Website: apple
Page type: payment
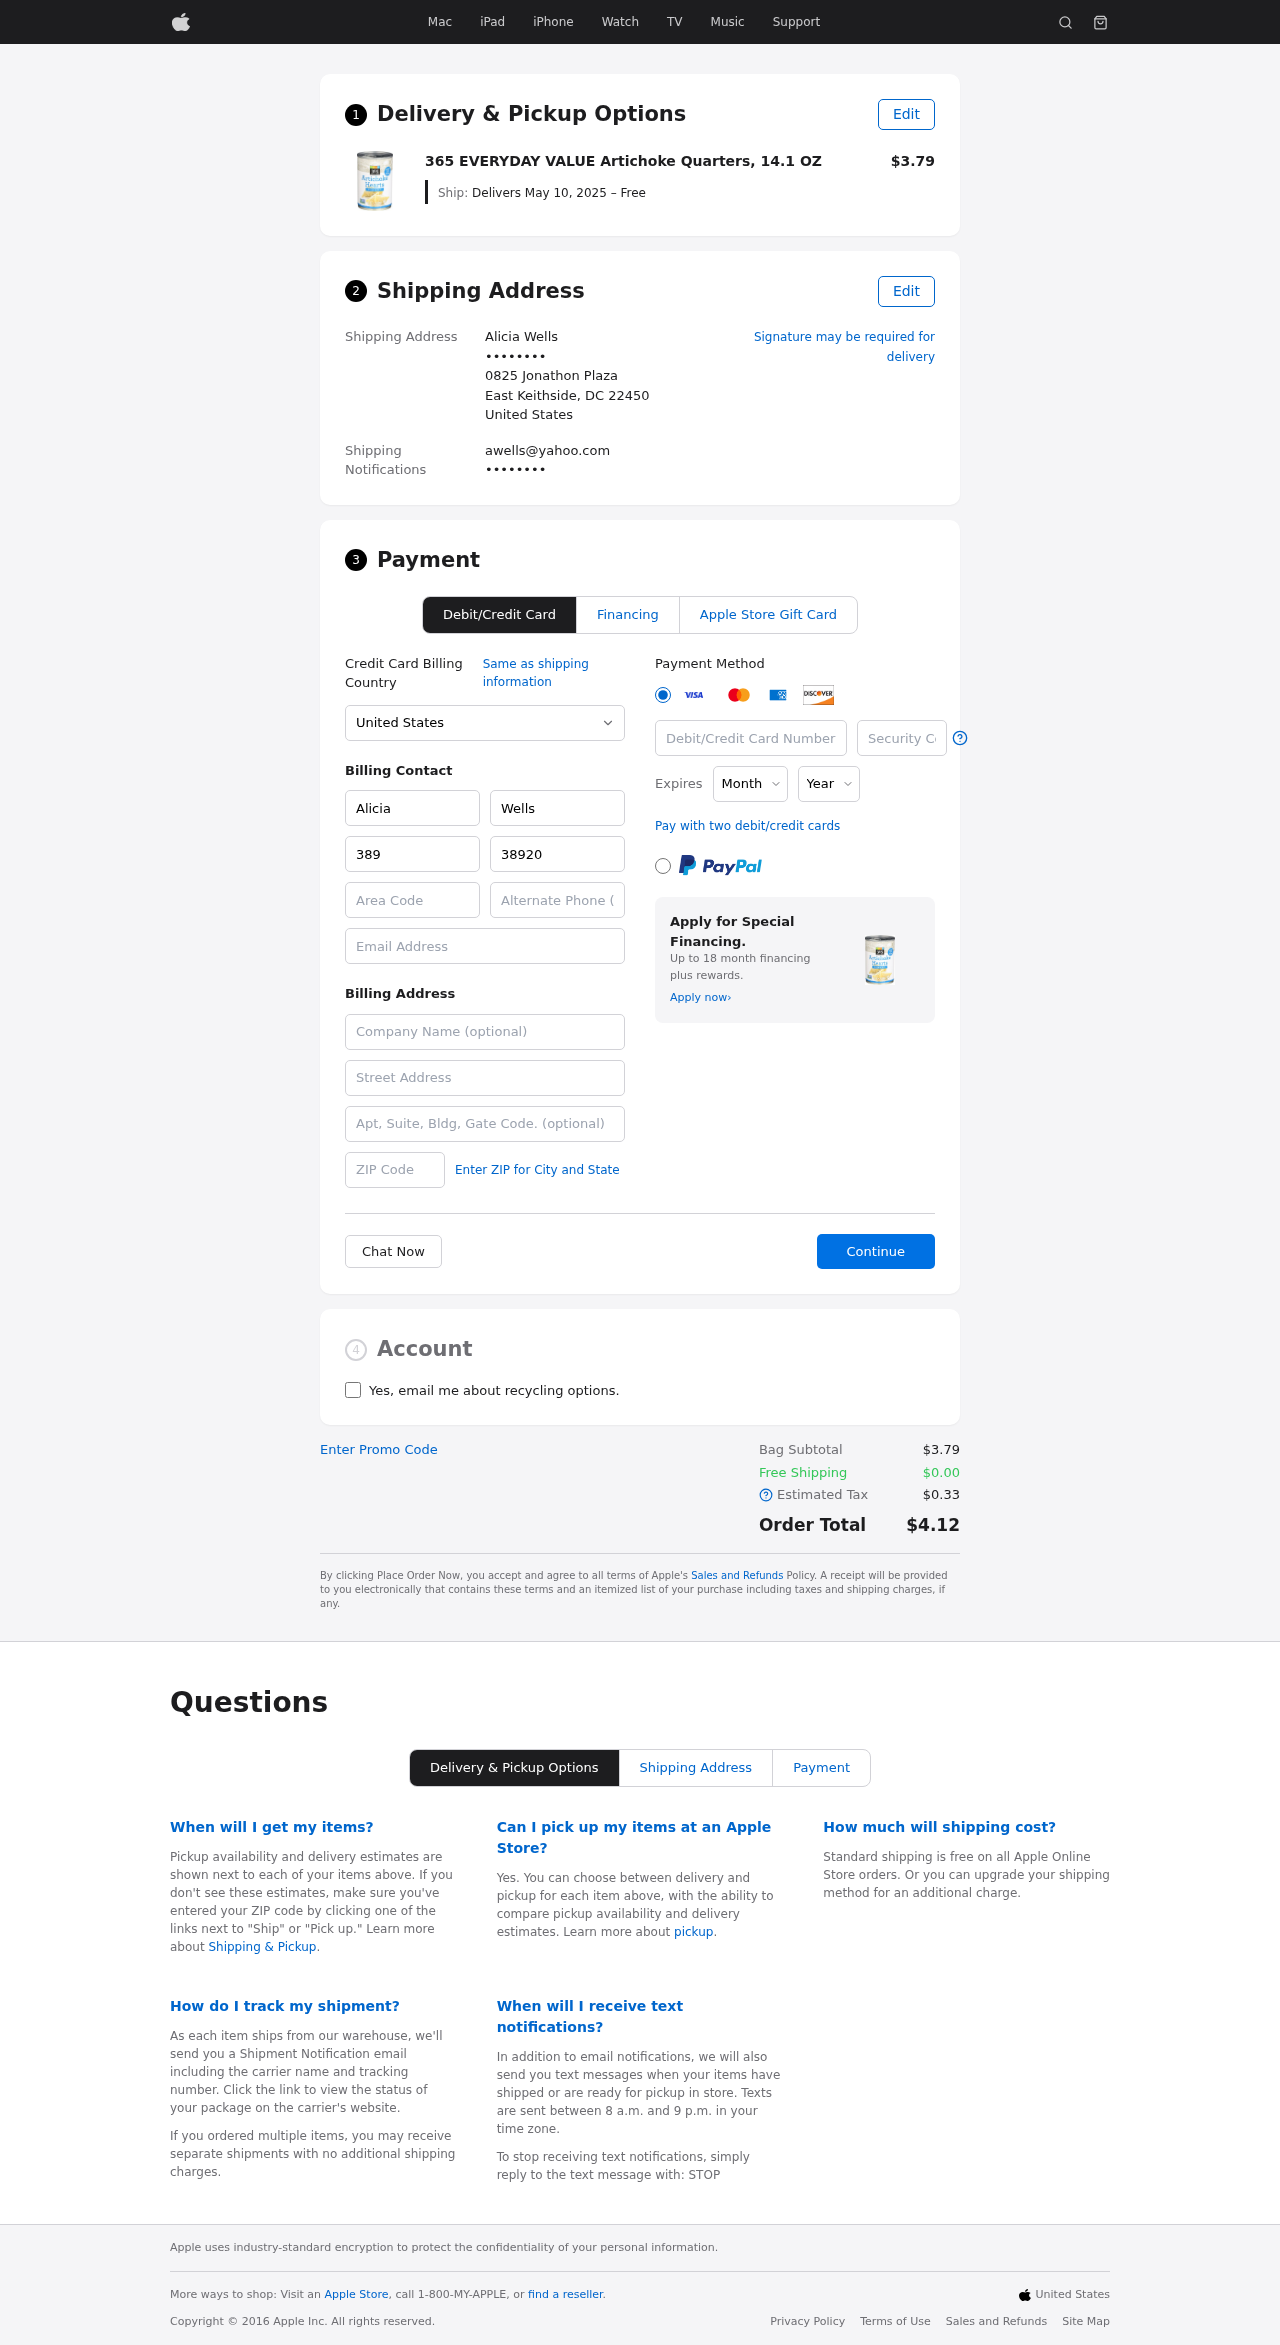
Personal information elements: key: PII_CARD_CVV
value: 6591
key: PII_CARD_EXPIRY_MONTH
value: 06
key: PII_CARD_EXPIRY_YEAR
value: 28
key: PII_CARD_NUMBER
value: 3472 8661 9526 061
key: PII_CITY_STATE_ZIP
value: East Keithside, DC 22450
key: PII_COUNTRY
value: United States
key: PII_EMAIL
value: awells@yahoo.com
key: PII_EMAIL2
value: awells@yahoo.com
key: PII_FIRSTNAME
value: Alicia
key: PII_FULLNAME
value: Alicia Wells
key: PII_LASTNAME
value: Wells
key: PII_PHONE3
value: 3892020367
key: PII_PHONE_ALT
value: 7034886848
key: PII_PHONE_ALT_AREA
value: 703
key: PII_PHONE_AREA
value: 389
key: PII_SECURITY_CODE
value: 42657
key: PII_STREET
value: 0825 Jonathon Plaza
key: PII_PHONE
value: ••••••••
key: PII_PHONE2
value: ••••••••
Product elements: key: PRODUCT1_NAME
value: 365 EVERYDAY VALUE Artichoke Quarters, 14.1 OZ
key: PRODUCT1_PRICE
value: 3.79
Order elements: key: ORDER_DELIVERY_DATE
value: Delivers May 10, 2025 – Free
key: ORDER_SUBTOTAL
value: $3.79
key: ORDER_SHIPPING_COST
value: $0.00
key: ORDER_TAX
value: $0.33
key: ORDER_TOTAL
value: $4.12